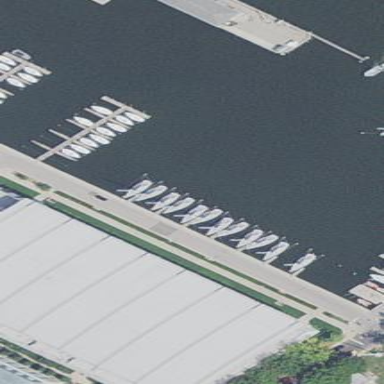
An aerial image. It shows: Marina area for leisure land.